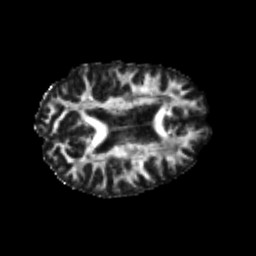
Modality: FA
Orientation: axial
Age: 22
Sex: female
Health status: healthy
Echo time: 0.074 s